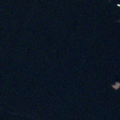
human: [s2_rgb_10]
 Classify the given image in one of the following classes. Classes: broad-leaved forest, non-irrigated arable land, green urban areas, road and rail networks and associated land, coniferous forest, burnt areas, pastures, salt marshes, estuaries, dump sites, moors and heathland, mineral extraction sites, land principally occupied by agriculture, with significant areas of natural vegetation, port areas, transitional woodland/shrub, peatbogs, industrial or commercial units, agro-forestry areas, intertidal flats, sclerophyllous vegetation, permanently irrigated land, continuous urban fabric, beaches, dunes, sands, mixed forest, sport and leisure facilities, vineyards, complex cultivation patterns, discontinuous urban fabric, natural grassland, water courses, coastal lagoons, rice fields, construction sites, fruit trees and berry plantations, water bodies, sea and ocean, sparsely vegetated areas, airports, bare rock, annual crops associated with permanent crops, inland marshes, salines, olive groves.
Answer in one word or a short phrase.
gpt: water bodies